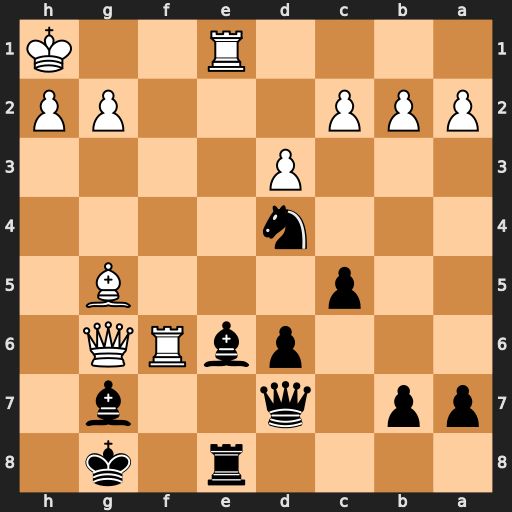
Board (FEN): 4r1k1/pp1q2b1/3pbRQ1/2p3B1/3n4/3P4/PPP3PP/4R2K
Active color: b
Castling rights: -
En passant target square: -
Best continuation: Bf7 Rxe8+ Qxe8 Qxf7+ Qxf7 Rxf7 Kxf7